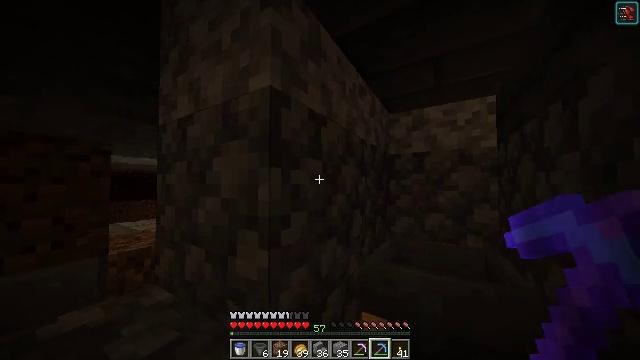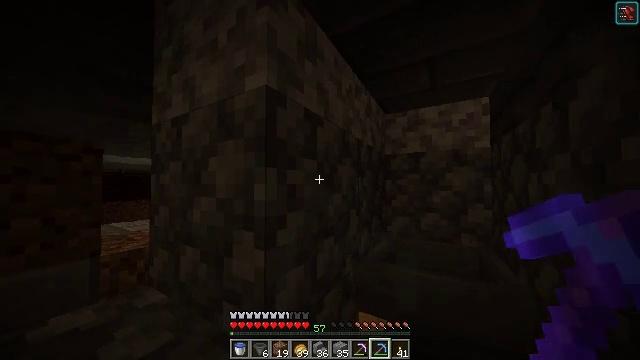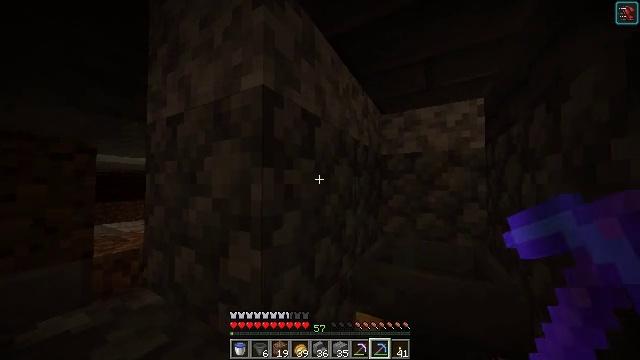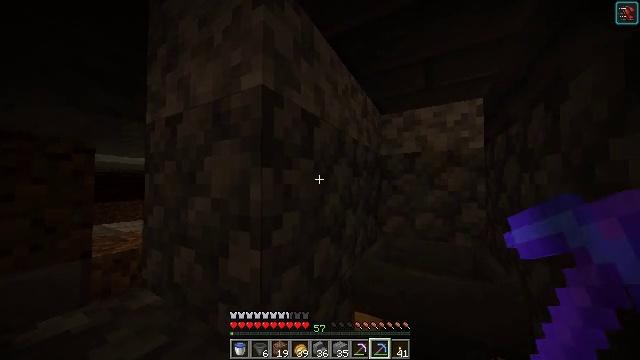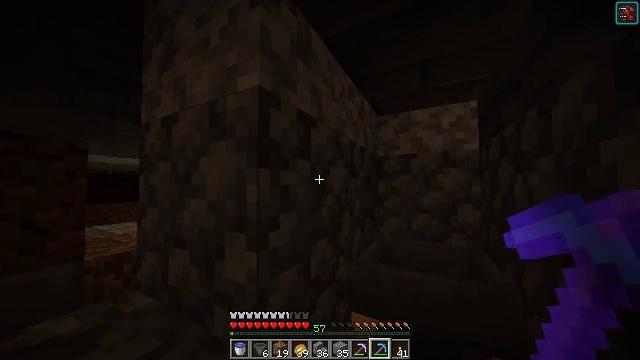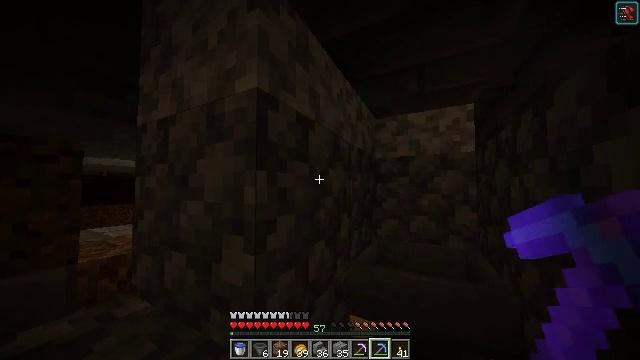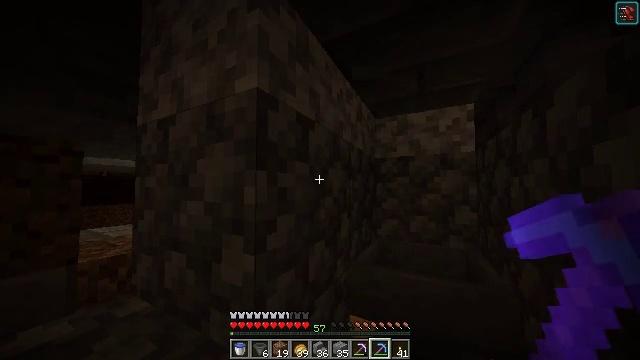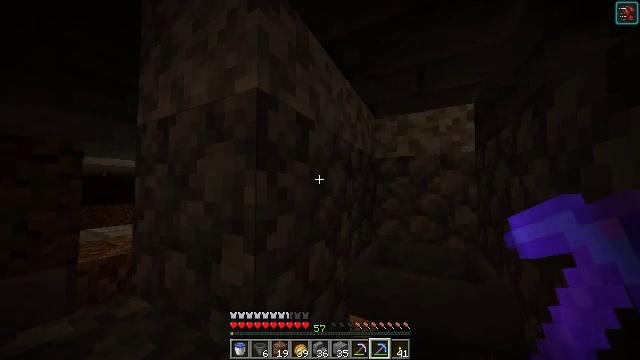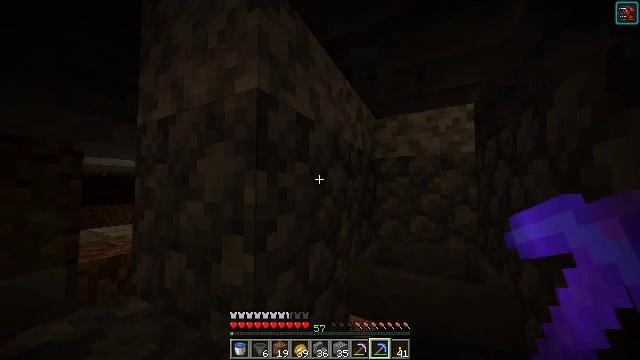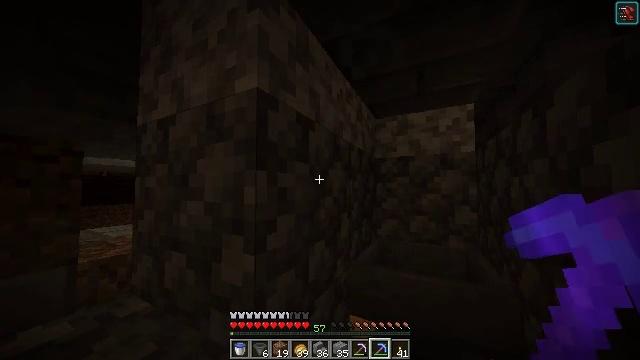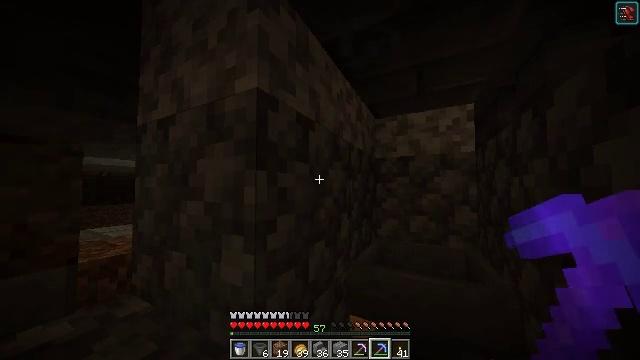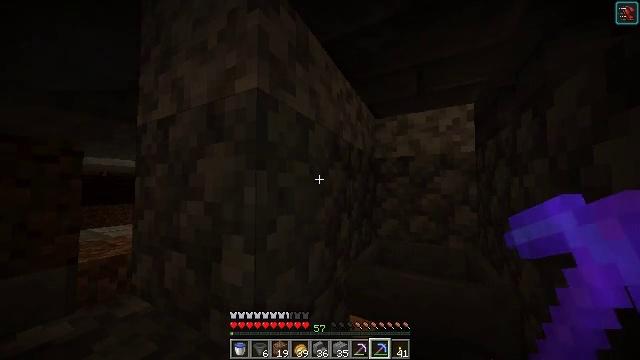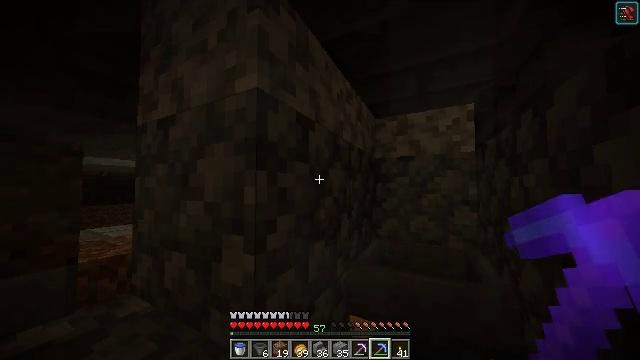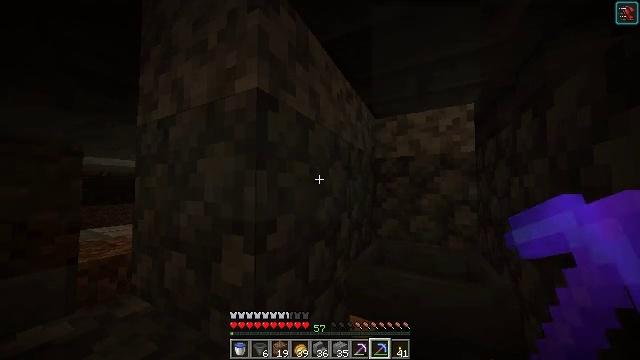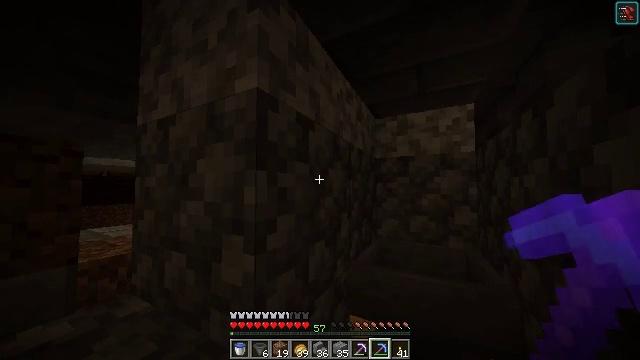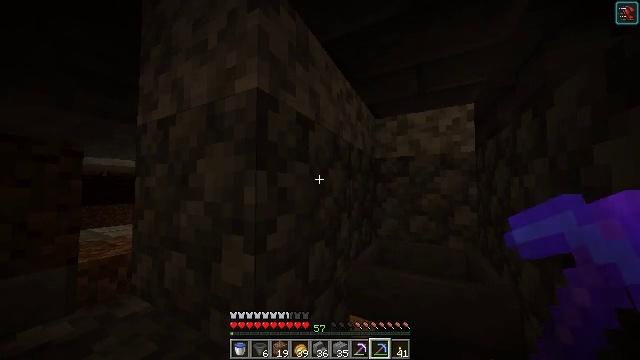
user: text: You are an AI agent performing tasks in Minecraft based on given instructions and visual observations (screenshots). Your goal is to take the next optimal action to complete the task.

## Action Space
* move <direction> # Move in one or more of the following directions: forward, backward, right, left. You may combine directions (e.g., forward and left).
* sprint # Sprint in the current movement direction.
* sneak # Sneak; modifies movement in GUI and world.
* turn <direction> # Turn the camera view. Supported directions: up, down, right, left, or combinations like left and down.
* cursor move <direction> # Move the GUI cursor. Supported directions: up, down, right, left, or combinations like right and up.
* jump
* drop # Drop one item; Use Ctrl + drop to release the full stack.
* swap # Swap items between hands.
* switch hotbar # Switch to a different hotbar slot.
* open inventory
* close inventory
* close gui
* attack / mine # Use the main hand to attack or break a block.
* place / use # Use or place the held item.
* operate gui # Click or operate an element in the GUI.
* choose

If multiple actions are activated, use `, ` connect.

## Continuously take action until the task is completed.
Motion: motion action
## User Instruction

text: Collect cobblestone blocks for construction.
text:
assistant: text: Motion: turn right
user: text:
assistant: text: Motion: no_op
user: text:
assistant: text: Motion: no_op
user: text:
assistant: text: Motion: no_op
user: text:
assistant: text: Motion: no_op
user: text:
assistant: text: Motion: no_op
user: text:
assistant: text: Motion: no_op
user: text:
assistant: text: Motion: no_op
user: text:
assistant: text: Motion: no_op
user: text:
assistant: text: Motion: no_op
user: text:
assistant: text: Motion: no_op
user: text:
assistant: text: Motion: no_op
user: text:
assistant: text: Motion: no_op
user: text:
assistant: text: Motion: no_op
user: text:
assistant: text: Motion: no_op
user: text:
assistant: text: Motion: no_op
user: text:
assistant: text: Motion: attack / mine
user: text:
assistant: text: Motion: attack / mine
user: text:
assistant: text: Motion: attack / mine
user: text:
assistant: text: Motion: attack / mine
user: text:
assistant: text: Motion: attack / mine
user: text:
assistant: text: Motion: attack / mine
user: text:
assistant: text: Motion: attack / mine
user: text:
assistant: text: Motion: attack / mine
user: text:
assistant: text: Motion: attack / mine
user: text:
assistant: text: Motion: attack / mine
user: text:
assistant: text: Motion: attack / mine
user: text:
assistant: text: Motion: attack / mine
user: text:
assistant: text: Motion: attack / mine
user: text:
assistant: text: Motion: attack / mine